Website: apple
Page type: address-validator
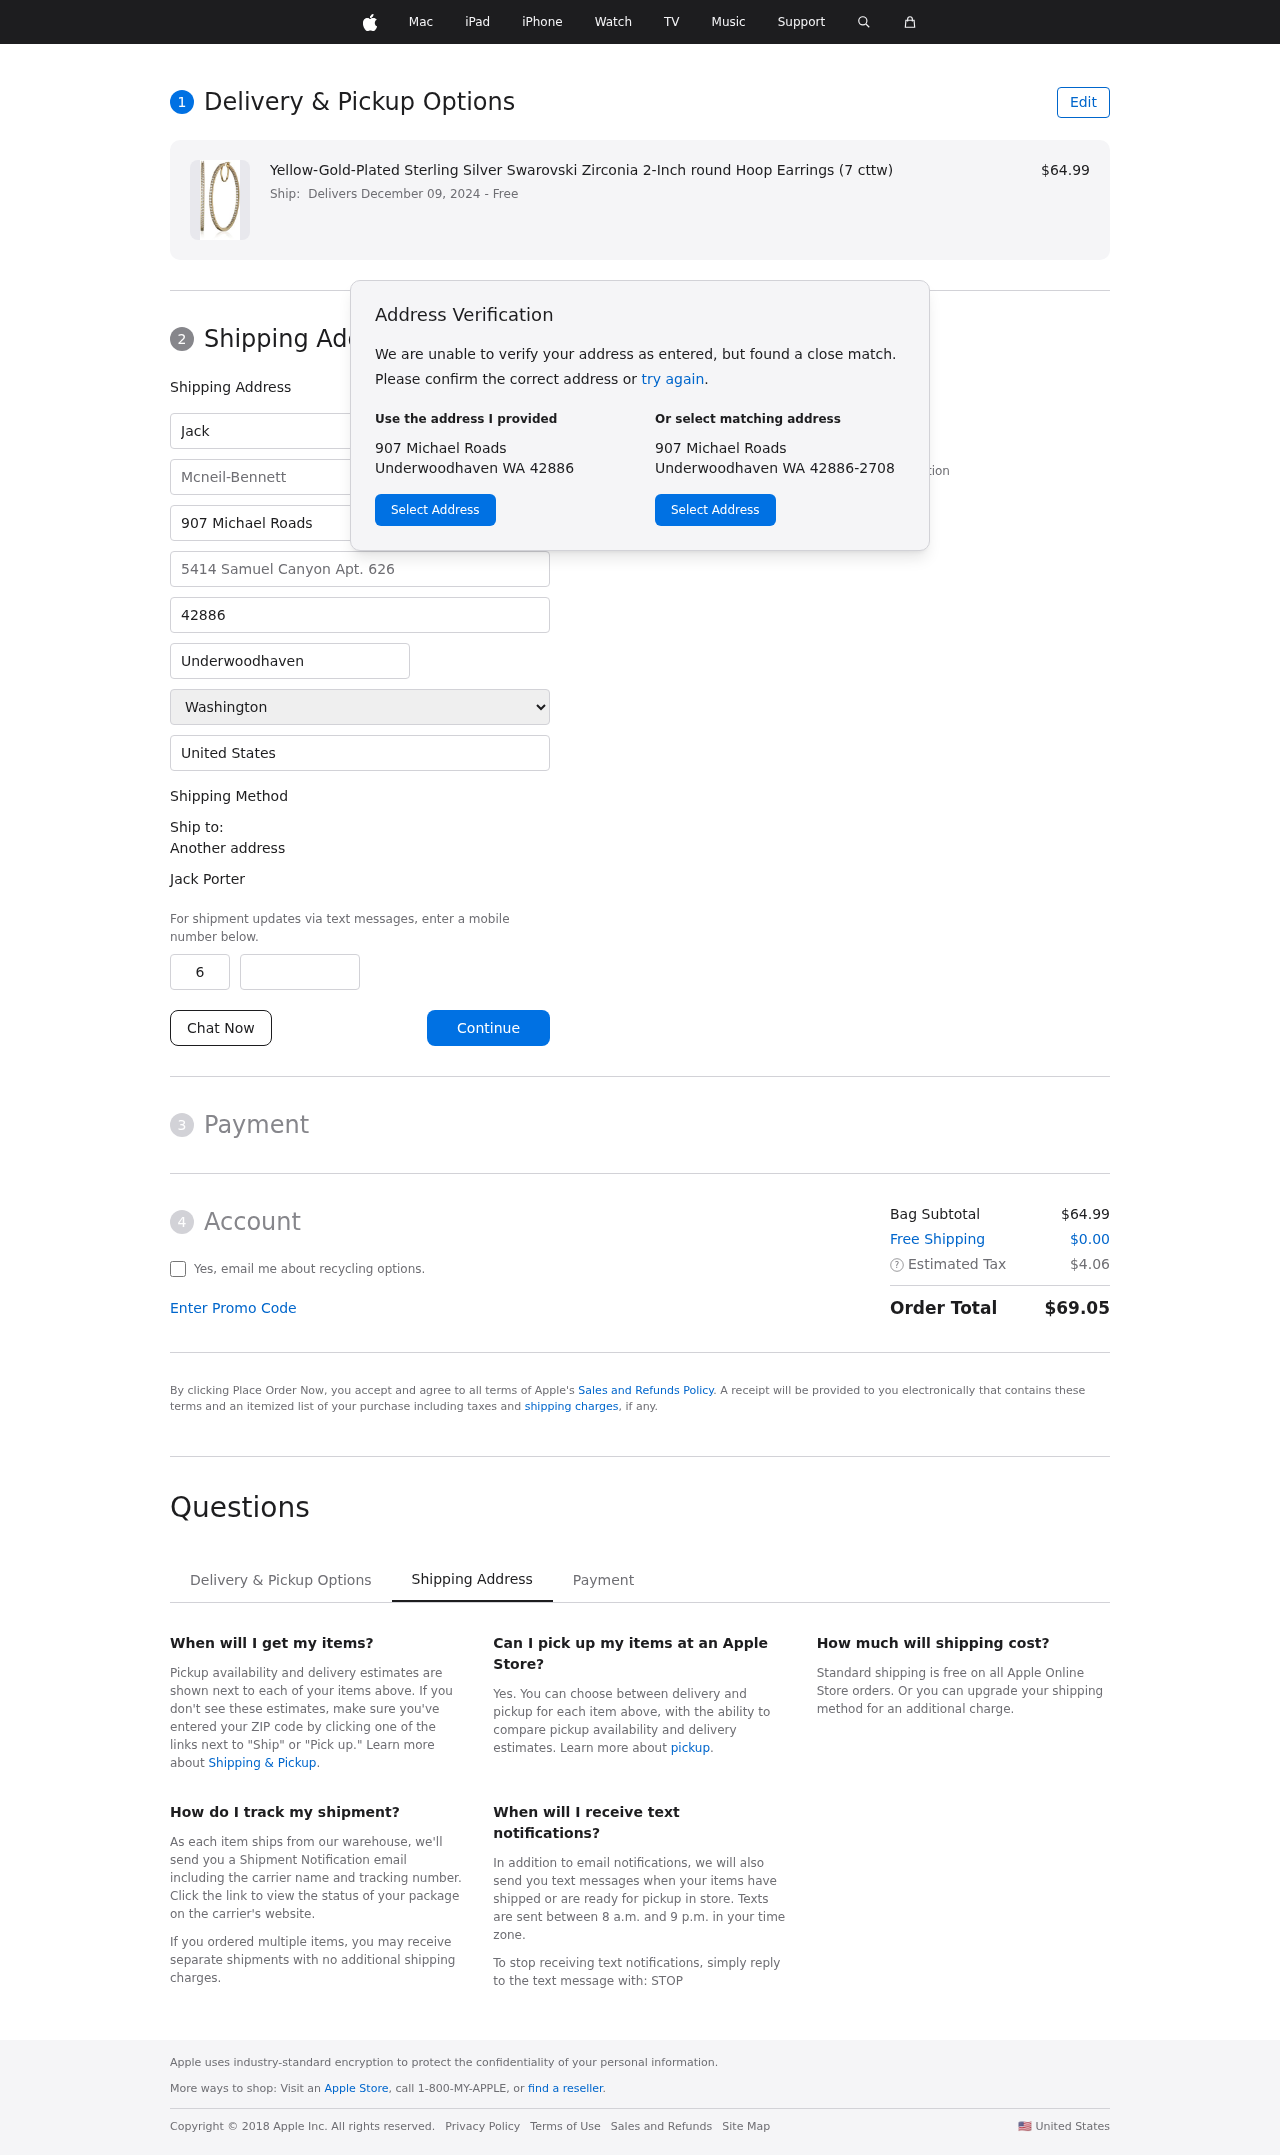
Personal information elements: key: PII_CITY
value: Underwoodhaven
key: PII_COMPANY
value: Mcneil-Bennett
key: PII_COUNTRY
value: United States
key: PII_FIRSTNAME
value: Jack
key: PII_FULLNAME
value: Jack Porter
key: PII_LASTNAME
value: Porter
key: PII_PHONE_AREA
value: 660
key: PII_PHONE_SUFFIX
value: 7504
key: PII_POSTCODE
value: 42886
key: PII_STATE
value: Washington
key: PII_STREET
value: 907 Michael Roads
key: PII_STREET2
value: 5414 Samuel Canyon Apt. 626
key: PII_CITY_STATE_ZIP
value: Underwoodhaven WA 42886
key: PII_STATE_ABBR
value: WA
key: PII_POSTCODE_FULL
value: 42886
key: PII_POSTCODE_NUMERIC
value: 42886
Product elements: key: PRODUCT1_NAME
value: Yellow-Gold-Plated Sterling Silver Swarovski Zirconia 2-Inch round Hoop Earrings (7 cttw)
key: PRODUCT1_PRICE
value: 64.99
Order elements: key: ORDER_DELIVERY_DATE
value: Delivers December 09, 2024
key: ORDER_SUBTOTAL
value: $64.99
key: ORDER_SHIPPING_COST
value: $0.00
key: ORDER_TAX
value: $4.06
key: ORDER_TOTAL
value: $69.05